八年级 · 度量几何学
, 在 $\triangle A B C$ 中, $A B=A C, \angle A=40^{\circ}, B D \perp A C$ 于 $D$, 则 $\angle D B C=$ \$ \qquad \$度.

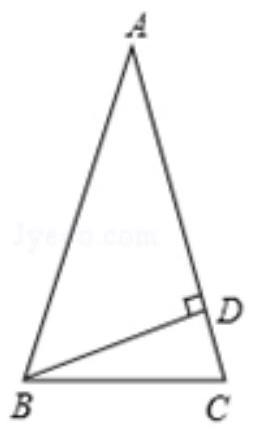
答案: 20